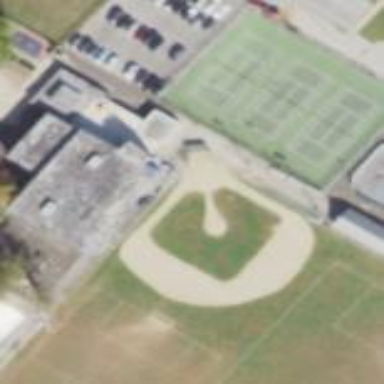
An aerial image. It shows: Tennis court on pitch designated for leisure land.